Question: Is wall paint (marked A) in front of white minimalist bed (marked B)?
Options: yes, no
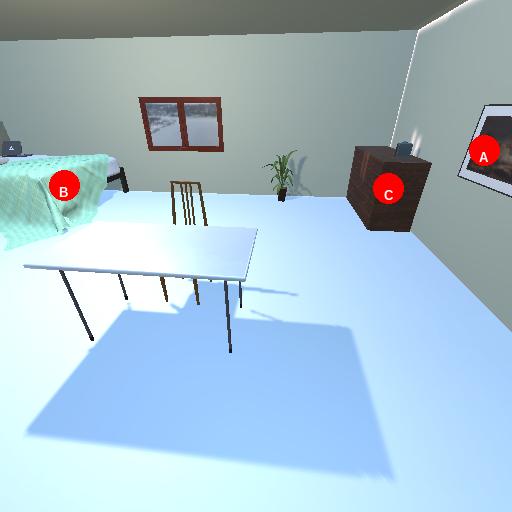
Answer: yes